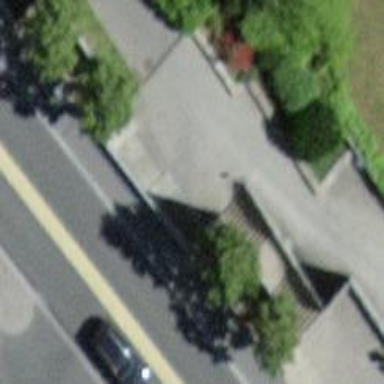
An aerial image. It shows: Road with steps.